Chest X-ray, AP view. Patient: 17 years old, sex M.
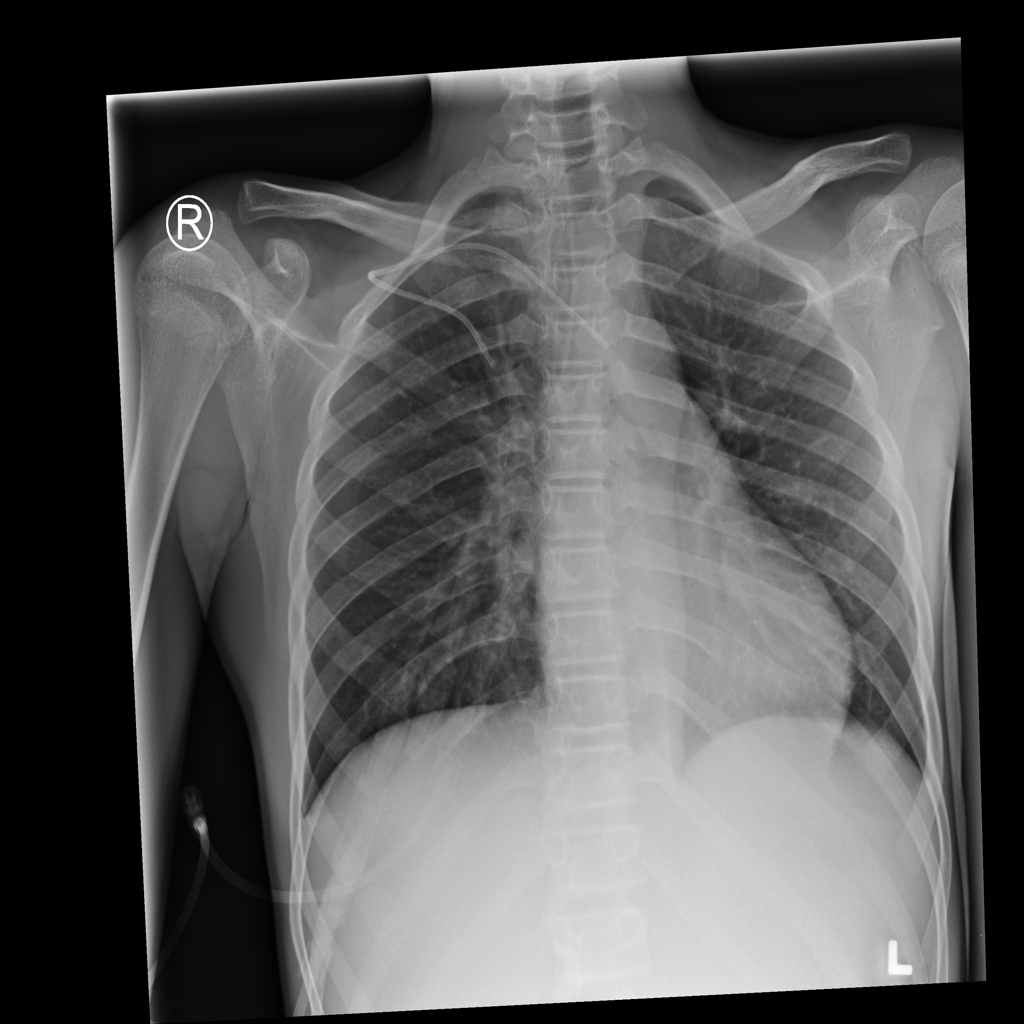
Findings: No Finding